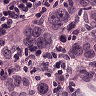
Metastatic tissue present: yes